Question: I'm working on a client portal at the moment and with the help of the people on this forum and many hours of blood sweat and tears I have got to this point pictured below.

I now need to complete the final step of this form but I'm not quite sure how to go about it. At the bottom there's a tabbed interface and a above it there is are check boxes. What I want is a system where the user can check and uncheck the boxes and the tabs appear and disappear so they can choose that days of the week they're open. This code also needs to add/remove the details in the tab from the scope of the form and this is the part I'm struggling to work out. The rest of the form is built using JQuery so I'm keen to keep the code consistent.
What I don't want a person to submit the form at the bottom and it accidentally submits the days information they haven't selected with the checkboxes.
Hope someone can help
Dan
This is the code I'm using to tab, I tried the JQuery UI one but didn't like it
'''
$(document).ready(function(){
$( '.days:not(:first)' ).hide();
$('#info-nav li').click(function(e) {
$('.days').hide();
$('#info-nav .current').removeClass("current");
$(this).addClass('current');
var clicked = $(this).find('a:first').attr('href');
$('#info ' + clicked).fadeIn('fast');
e.preventDefault();
}).eq(0).addClass('current');
});
'''
I was using a piece of code similar to the one below to hide and show the tabs when the checkbox is checked but it was crude and didn't work, I was appendinging it to a div that was hidden and outside the scope of the form then toggling this with a div inside the form:
'''
$('#info-nav li').hide();
$('#holdingDiv').hide();
if($(':checkbox[name="Monday"]').is(':checked'))
{
$('#info-nav li a[href="#Monday"]').parents("li").show();
$('#Monday').appendTo('#info');
}
if($(':checkbox[name="Tuesday"]').is(':checked'))
{
$('#info-nav li a[href="#Tuesday"]').parents("li").show();
$('#Tuesday').appendTo('#info');
}
if($(':checkbox[name="Wednesday"]').is(':checked'))
{
$('#info-nav li a[href="#Wednesday"]').parents("li").show();
$('#Wednesday').appendTo('#info');
}
if($(':checkbox[name="Thursday"]').is(':checked'))
{
$('#info-nav li a[href="#Thursday"]').parents("li").show();
$('#Thursday').appendTo('#info');
}
if($(':checkbox[name="Friday"]').is(':checked'))
{
$('#info-nav li a[href="#Friday"]').parents("li").show();
$('#Friday').appendTo('#info');
}
if($(':checkbox[name="Saturday"]').is(':checked'))
{
$('#info-nav li a[href="#Saturday"]').parents("li").show();
}
if($(':checkbox[name="Sunday"]').is(':checked'))
{
$('#info-nav li a[href="#Sunday"]').parents("li").show();
$('#Sunday').appendTo('#info');} $(':checkbox').click(function()
{
if($(':checkbox[name="'+ $(this).attr('name') +'"]').is(':checked'))
{
$('#info-nav li a[href="' + $(this).val() + '"]').parents("li").show();
$($(this).val()).appendTo('#info');
$('#info-nav li a[href="' + $(this).val() + '"]').parents("li").hide();
$($(this).val()).appendTo('#holdingDiv');
}
})
'''
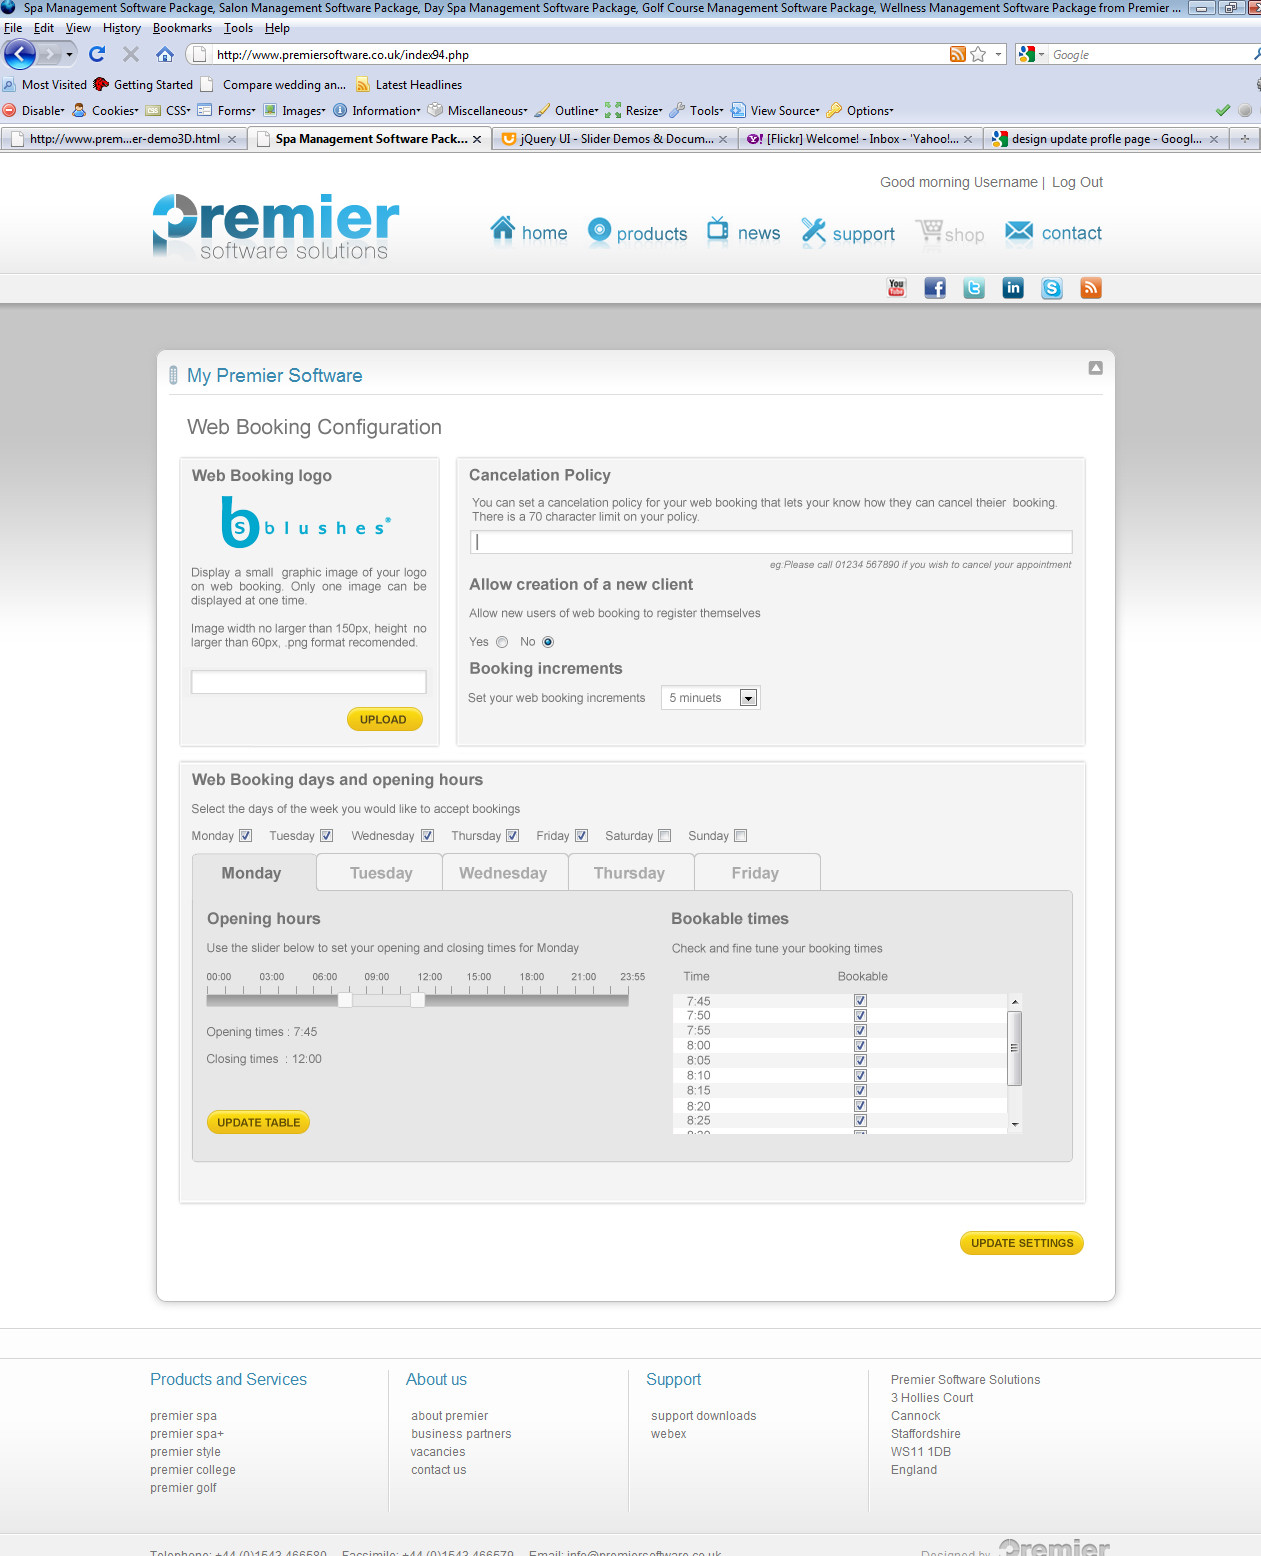
Answer: I would recommend disabling the form fields that you don't want to submit, and enabling them when the appropriate checkbox is selected:
'''
$('#check-monday').toggle(function () {
$('#tab-monday :input').attr('disabled', 'disabled');
// hide the tab
}, function () {
$('#tab-monday :input').removeAttr('disabled');
// show the tab
});
'''
Disabled form elements are not passed to the server when the form is submitted. This also has the advantage of keeping the data in the form if the user re-enables the tab.